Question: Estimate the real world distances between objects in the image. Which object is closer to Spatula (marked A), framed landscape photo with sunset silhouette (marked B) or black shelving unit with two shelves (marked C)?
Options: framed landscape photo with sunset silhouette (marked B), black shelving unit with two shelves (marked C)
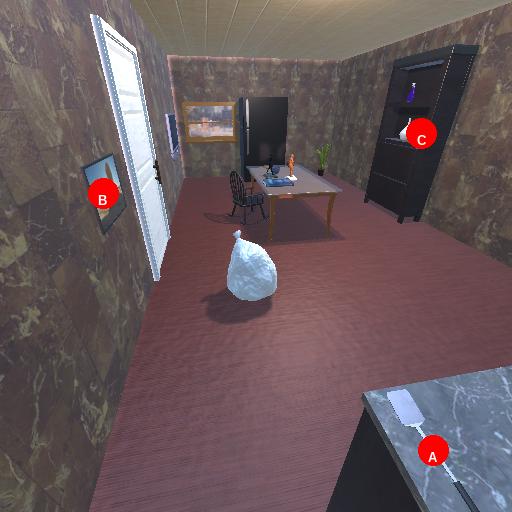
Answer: framed landscape photo with sunset silhouette (marked B)